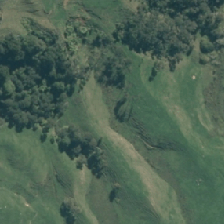
Land cover: broadleaved_indigenous_hardwood